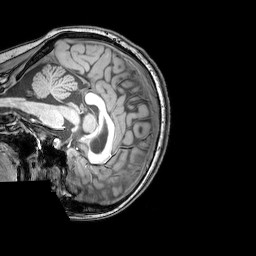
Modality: T1w
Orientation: sagittal
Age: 21
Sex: female
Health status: healthy
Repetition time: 0.081 s
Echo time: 0.037 s